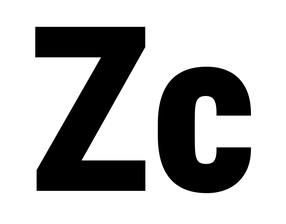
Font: Roboto_Condensed_Black